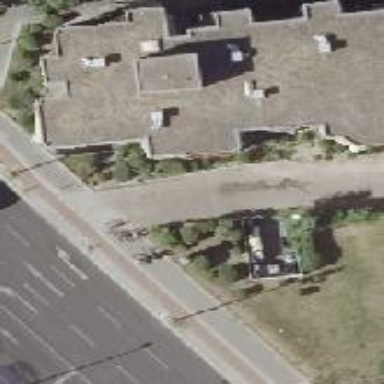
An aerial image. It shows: Modern apartment building with flat roof. The building is grey with dark grey roof.